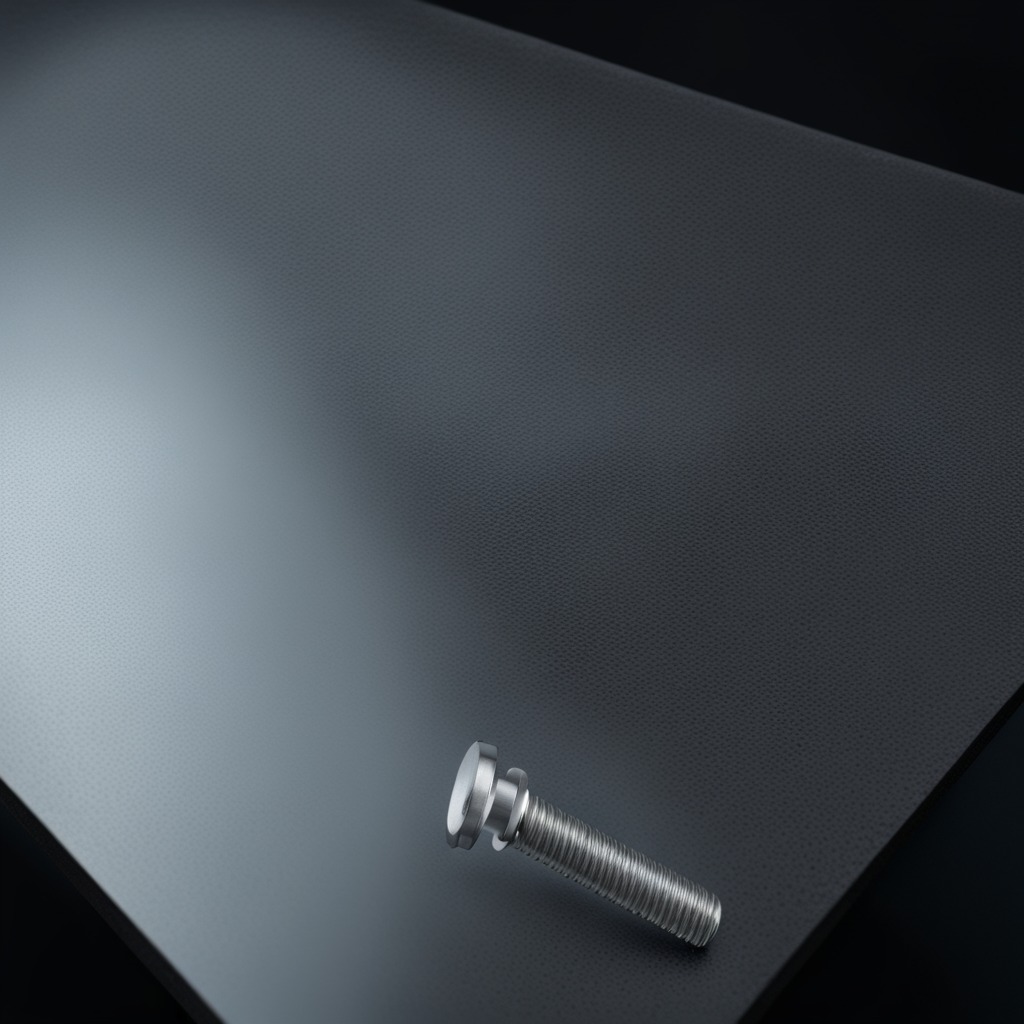
A metal screw is lying on a clean granite table inside a workshop at night dim ambient light soft shadows worn but